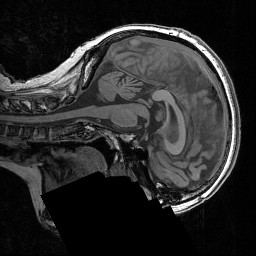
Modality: T1w
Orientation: sagittal
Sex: female
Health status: ill
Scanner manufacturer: siemens
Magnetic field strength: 3 T
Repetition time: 1.57 s
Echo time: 0.00342 s